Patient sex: M
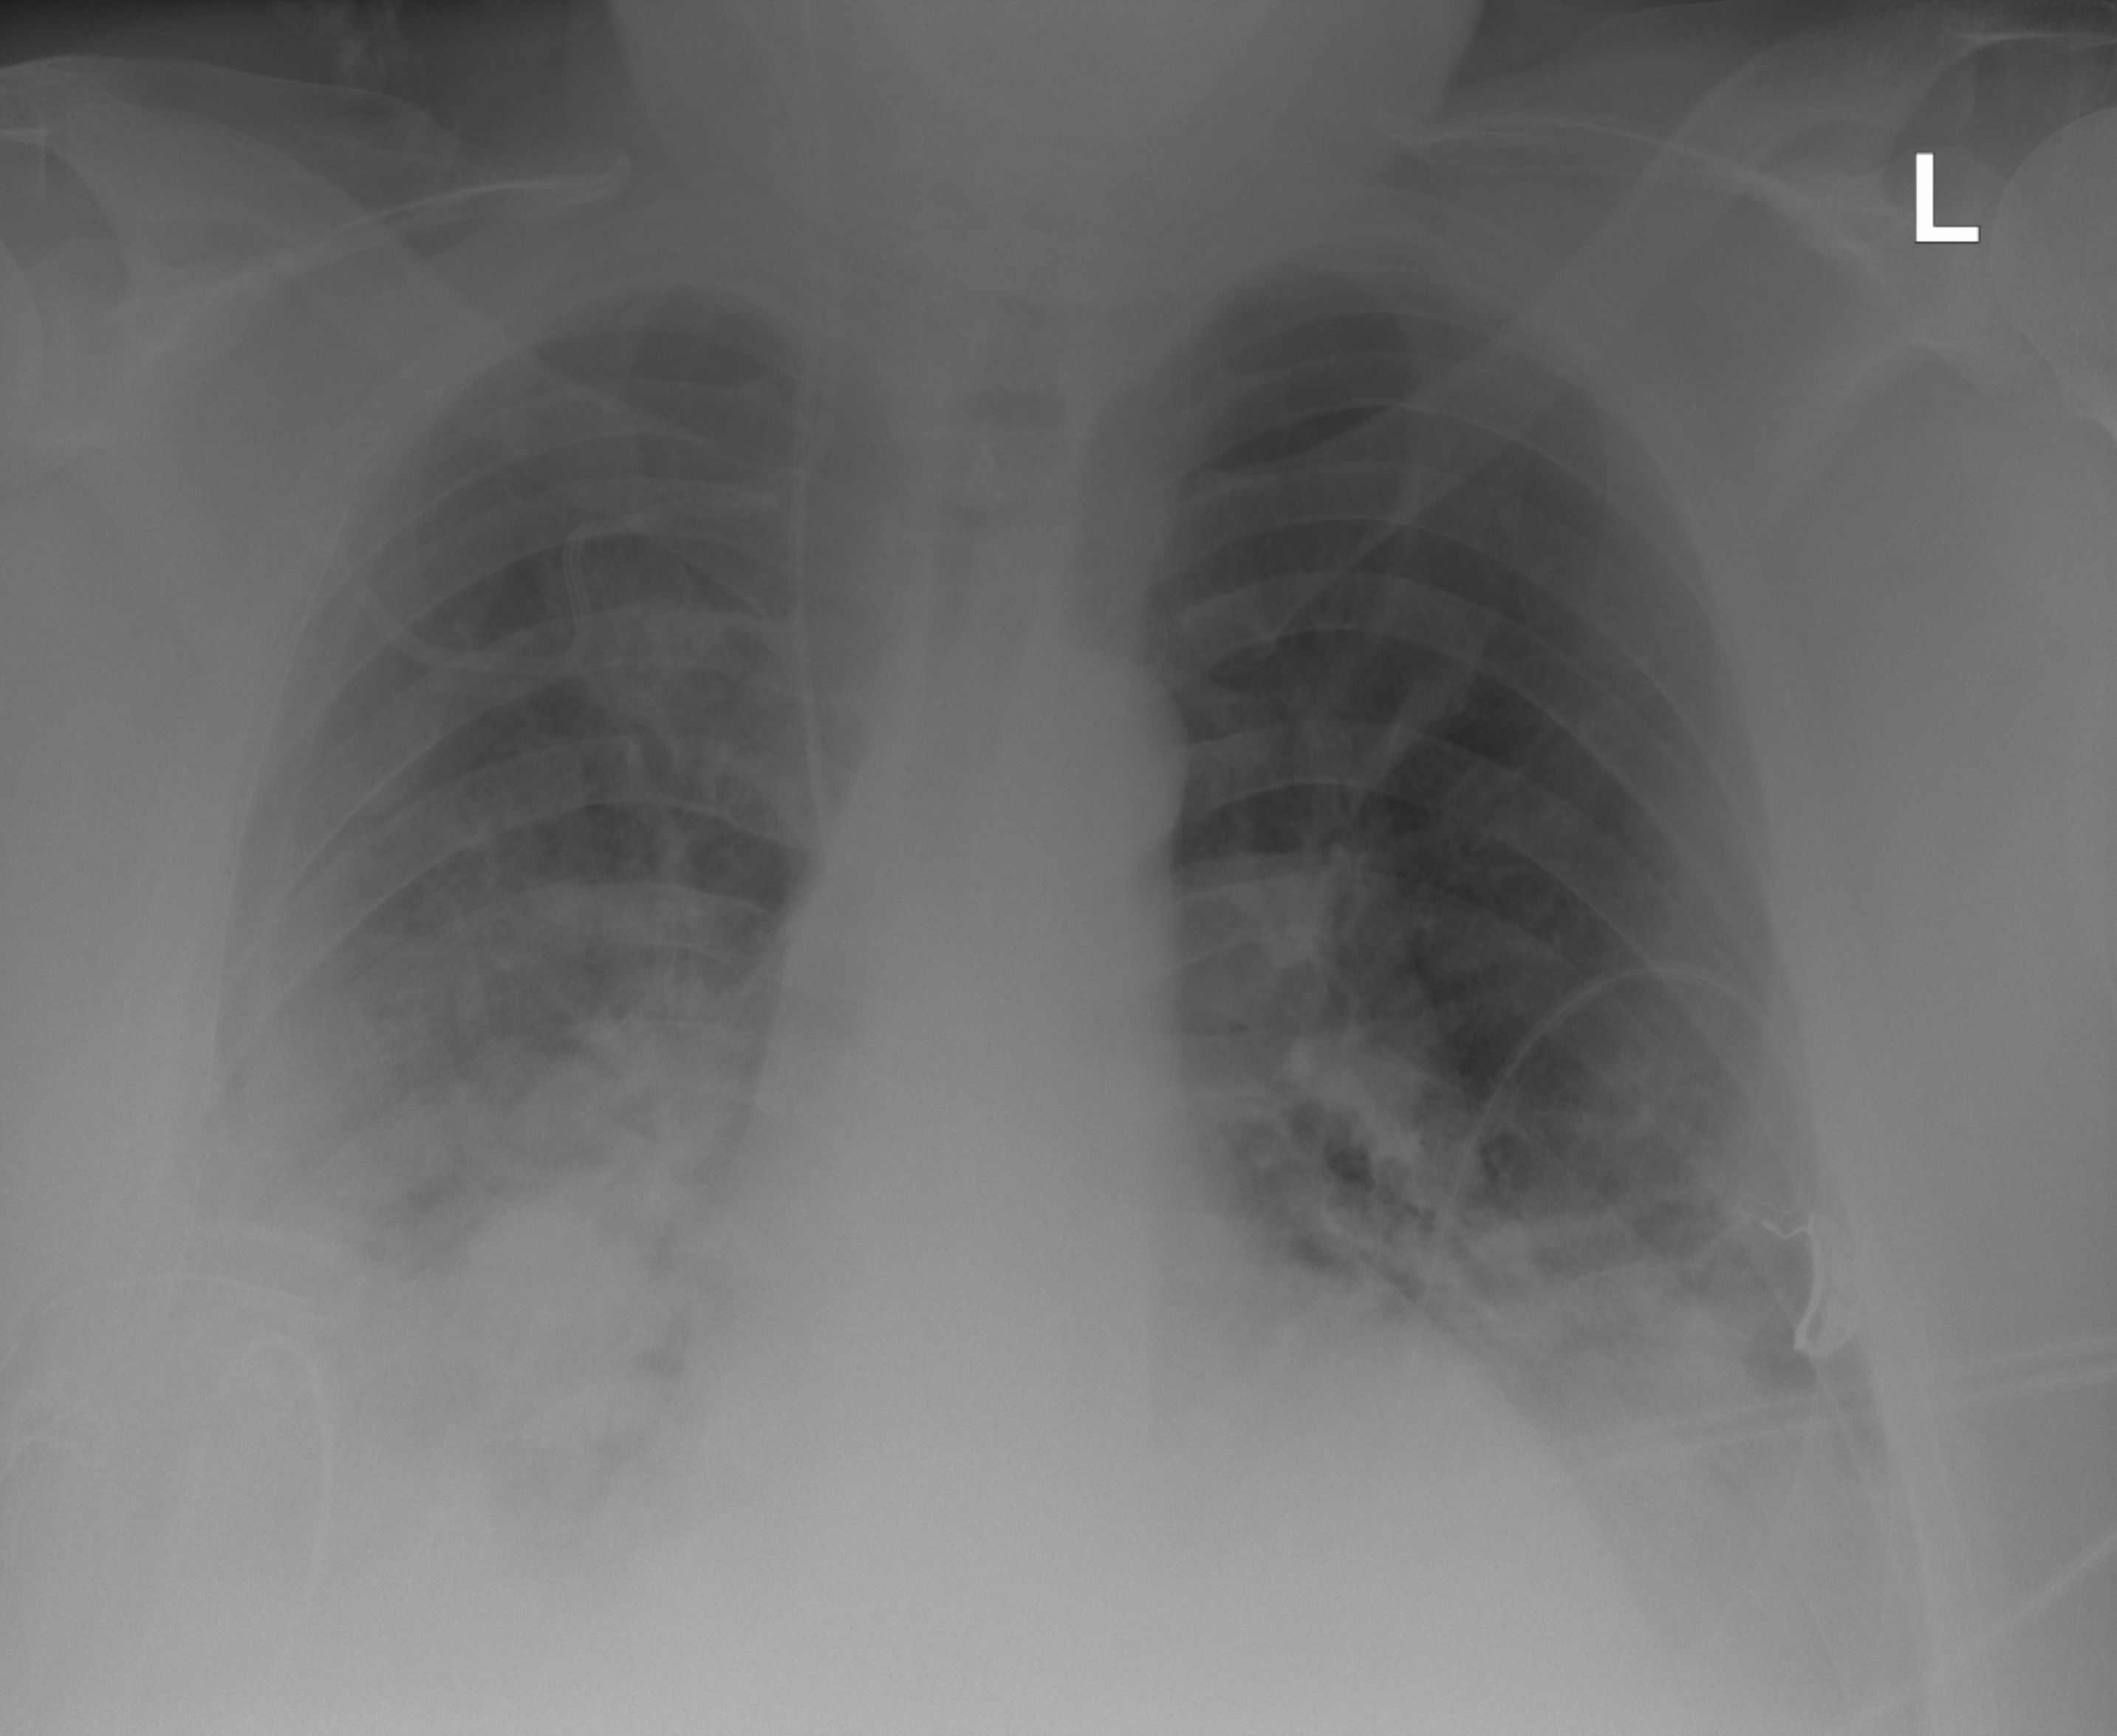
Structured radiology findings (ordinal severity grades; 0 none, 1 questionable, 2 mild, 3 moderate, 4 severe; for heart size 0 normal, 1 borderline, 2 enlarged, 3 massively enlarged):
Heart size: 2
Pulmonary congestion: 2
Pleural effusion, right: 3
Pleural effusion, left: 0
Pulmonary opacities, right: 3
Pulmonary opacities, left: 2
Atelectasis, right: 3
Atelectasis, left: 2